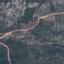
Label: HerbaceousVegetation